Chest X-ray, AP view. Patient: 40 years old, sex M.
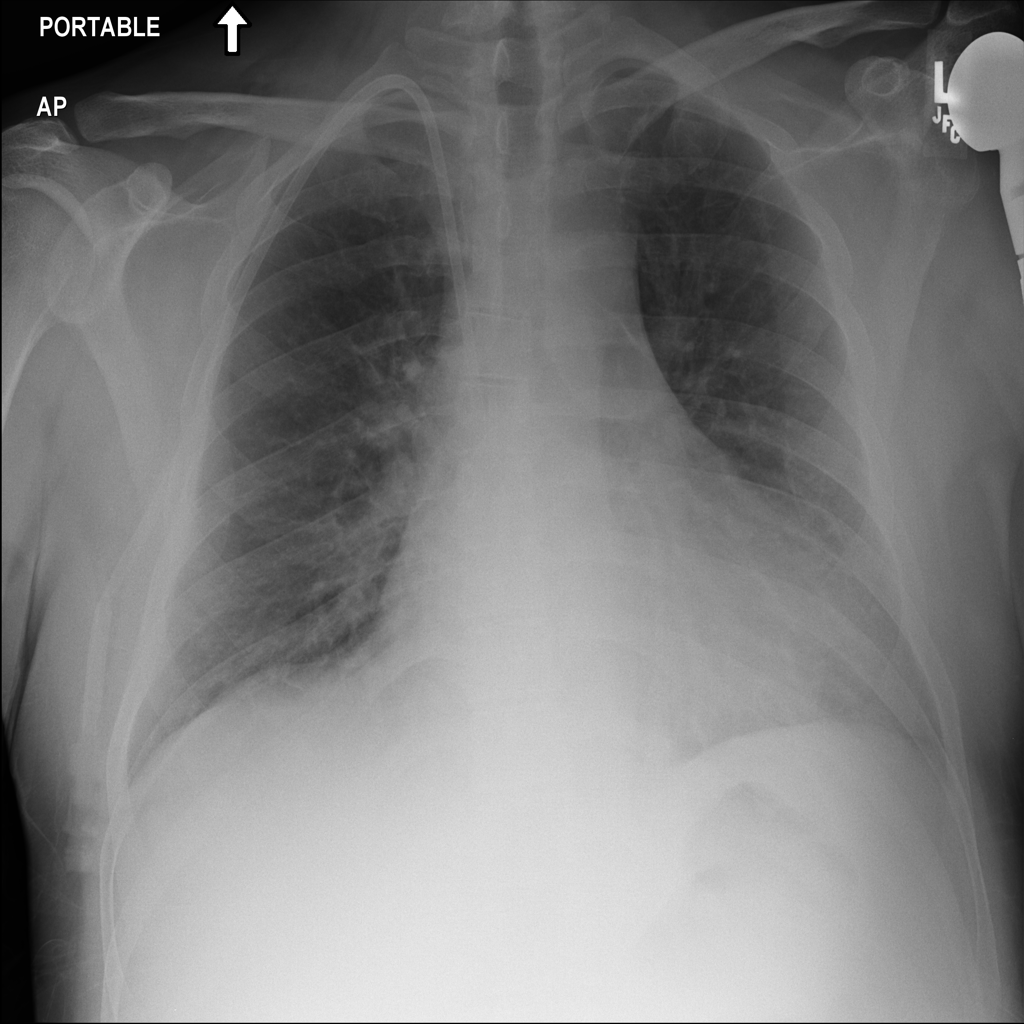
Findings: No Finding